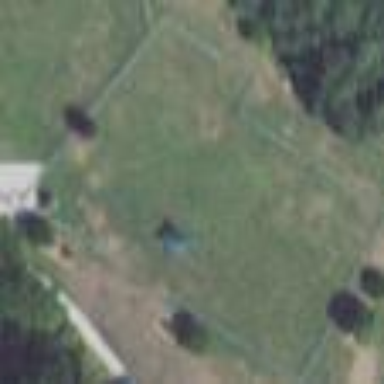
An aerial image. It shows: Fenced dog park area for leisure land.